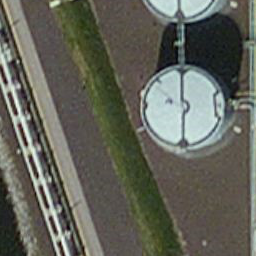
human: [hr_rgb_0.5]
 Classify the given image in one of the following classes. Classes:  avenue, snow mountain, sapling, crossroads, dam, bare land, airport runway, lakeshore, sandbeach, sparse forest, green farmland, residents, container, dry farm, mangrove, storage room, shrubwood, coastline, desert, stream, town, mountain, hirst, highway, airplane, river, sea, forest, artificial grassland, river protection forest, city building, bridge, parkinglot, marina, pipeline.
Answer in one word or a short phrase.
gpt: storage room